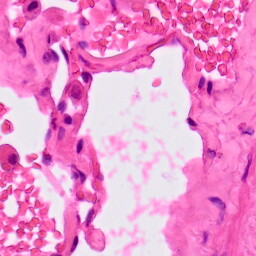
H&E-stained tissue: Lung